Question: I have a table which looks like this:
'''
table =
{
{
id = 1,
name = 'john',
png = 'john.png',
descr = "..."
},
{
id = 2,
name = 'sam',
png = "sam.png",
descr = "..."
}
...
}
'''
What function could I use to display each picture like this and make them buttons
so that when I click on their image I can open their info.
This is where I am stuck:
'''
local buttons = display.newGroup()
local xpos = -20
local ypos = 0
local e = -1
function addpicture ()
for i=1, #table do
xpos = (xpos + 100) % 300
e = e + 1
ypos = math.modf((e)*1/3) * 100 + 100
local c = display.newImage( table[i].name, system.TemporaryDirectory, xpos, ypos)
c:scale( 0.4, 0.4 )
c.name = table[i].tvname
buttons:insert(c)
end
end
function buttons:touch( event )
if event.phase == "began" then
print(self, event.id)
end
end
buttons:addEventListener('touch', buttons)
addpicture()
'''
How can I recognize which image is touched in order to go back to the persons info?
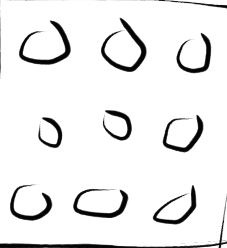
Answer: I solved my problem by adding the listener inside of the loop like this:
'''
function addpicture ()
for i=1, #table do
xpos = (xpos + 100) % 300
e = e + 1
ypos = math.modf((e)*1/3) * 100 + 100
local c = display.newImage( table[i].name, system.TemporaryDirectory, xpos, ypos)
c:scale( 0.4, 0.4 )
c.name = table[i].tvname
buttons:insert(c)
function c:touch( event )
if event.phase == "began" then
print(self, event.id)
end
end
c:addEventListener('touch', c)
end
end
addpicture()
'''